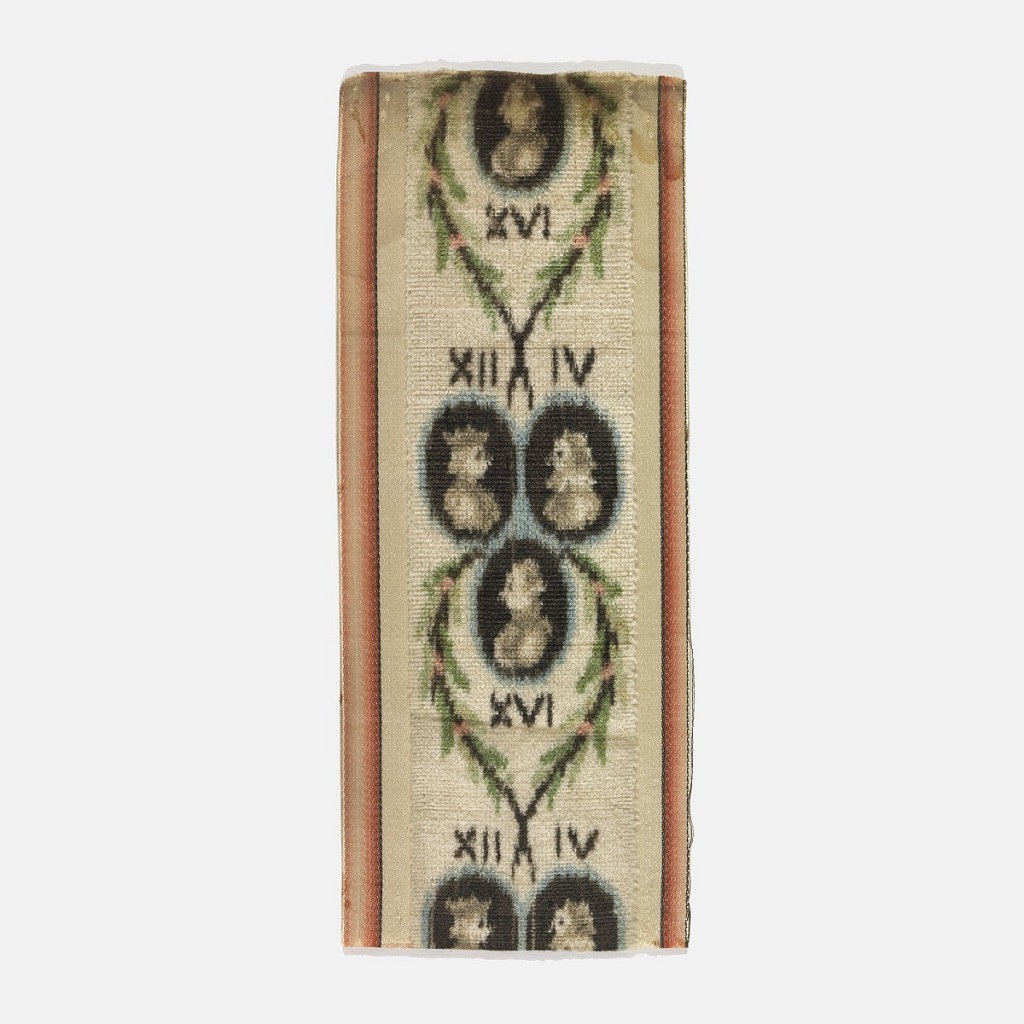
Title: Fragment
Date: late 18th century
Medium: silk Technique: satin weave with supplementary warp pile (velvet), warp-printed
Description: Fragment of a ribbon with a wide velvet center, warp-printed with simple simple profiles of French kings within medallions labelled with Roman numerals. Bordered by narrow vertical stripes of shaded rose at the sides.